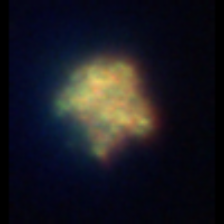
Taxon: Unknown_detritus
Group: Unknown